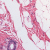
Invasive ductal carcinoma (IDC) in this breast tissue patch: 0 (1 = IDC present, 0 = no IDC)